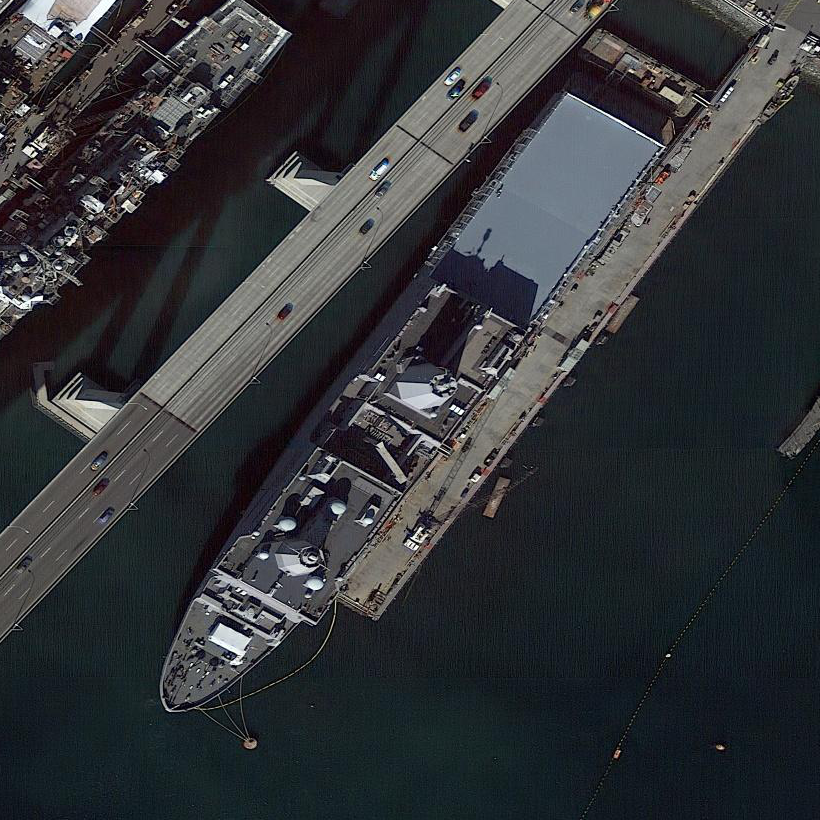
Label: combat